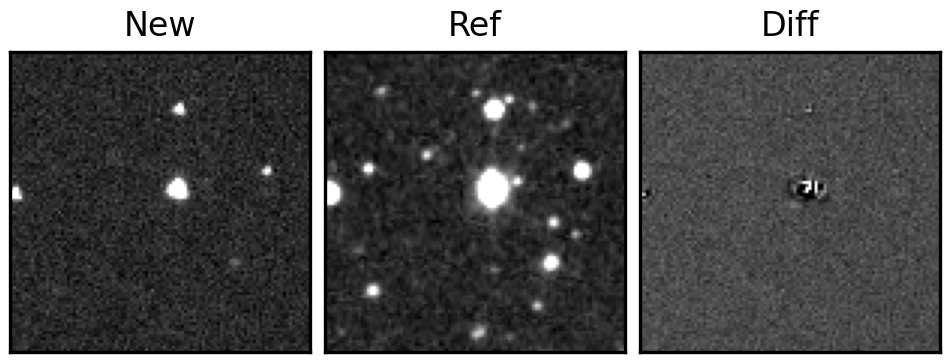
Label: bogus